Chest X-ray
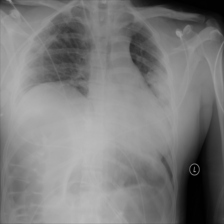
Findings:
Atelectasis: negative
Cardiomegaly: negative
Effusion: negative
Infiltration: negative
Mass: negative
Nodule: positive
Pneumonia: negative
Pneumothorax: negative
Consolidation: positive
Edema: negative
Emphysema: negative
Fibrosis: negative
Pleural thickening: negative
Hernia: negative